RGB frame:
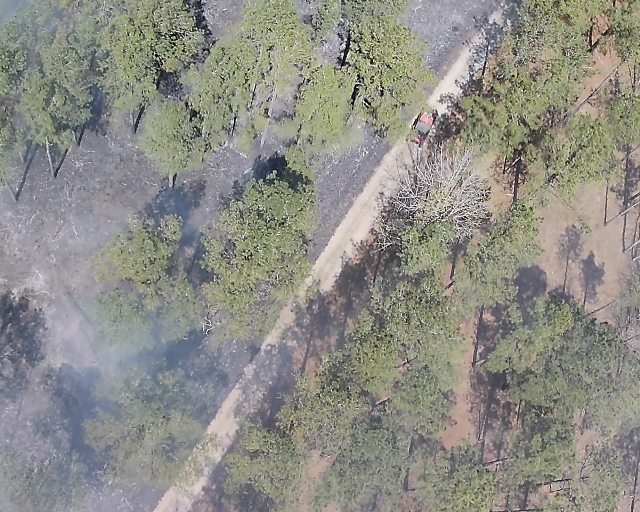
Thermal frame:
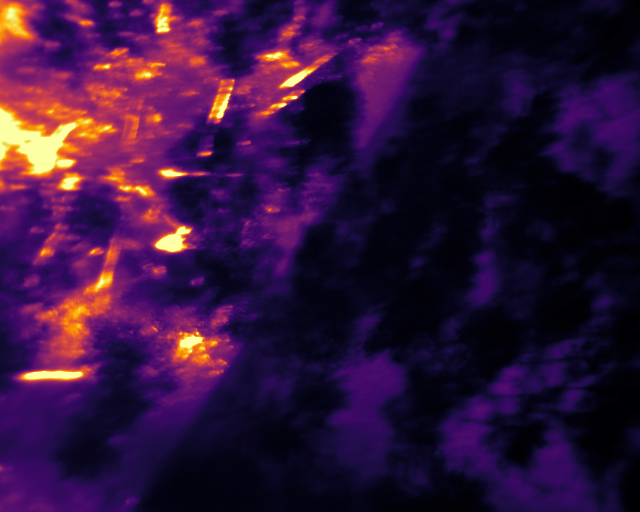
Captured: 2026-02-27 02:42:17
Pixels at or above 80 °C: 18223 (fraction of frame: 0.05561)